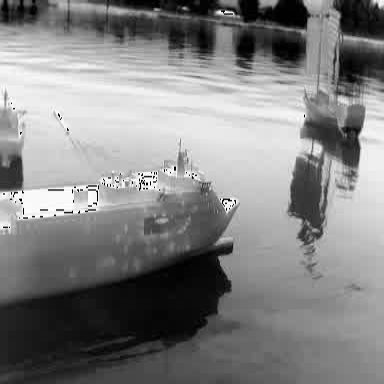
There are three objects shown in the infrared image, including a sailboat, a liner, and a container_ship.